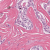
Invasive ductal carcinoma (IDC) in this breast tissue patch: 1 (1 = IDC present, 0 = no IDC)